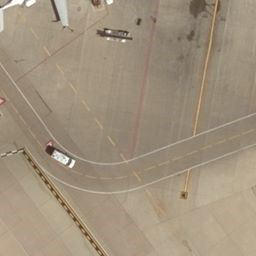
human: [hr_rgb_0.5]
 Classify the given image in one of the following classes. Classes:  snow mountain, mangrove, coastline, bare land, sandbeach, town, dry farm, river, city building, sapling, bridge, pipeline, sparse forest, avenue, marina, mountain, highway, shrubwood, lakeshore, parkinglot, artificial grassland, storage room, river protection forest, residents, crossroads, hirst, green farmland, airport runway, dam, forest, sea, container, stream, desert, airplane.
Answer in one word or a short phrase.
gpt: airport runway